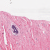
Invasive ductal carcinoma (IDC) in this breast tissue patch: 0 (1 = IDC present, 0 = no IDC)